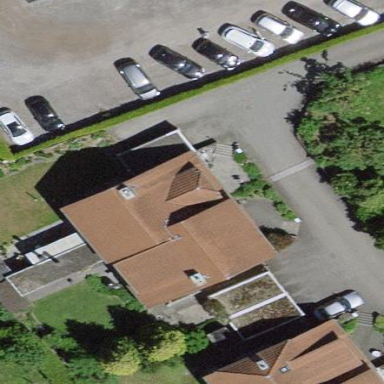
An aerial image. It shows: Semi-detached house.